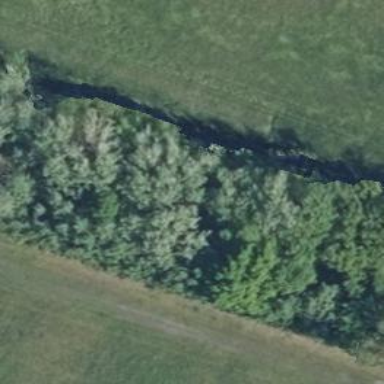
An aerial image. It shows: Canal.